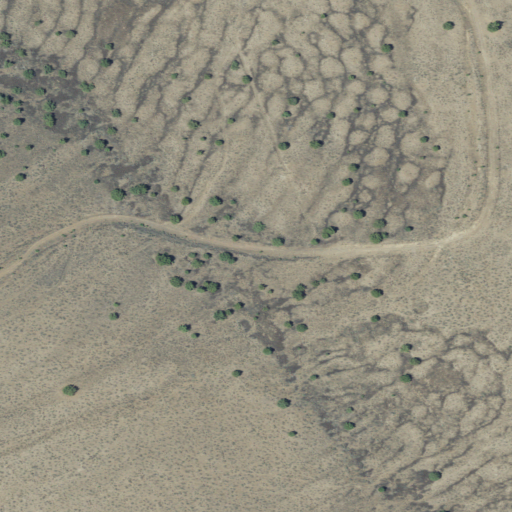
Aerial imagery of slope(s) in Oregon named Palomino Grade containing shrub and grassland